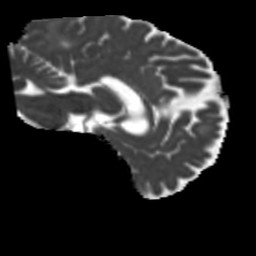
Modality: MD
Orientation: sagittal
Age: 42
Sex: male
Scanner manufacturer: siemens
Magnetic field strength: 3 T
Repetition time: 5.25 s
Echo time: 0.08 s